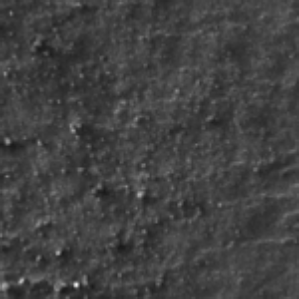
Label: frost